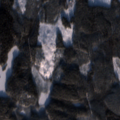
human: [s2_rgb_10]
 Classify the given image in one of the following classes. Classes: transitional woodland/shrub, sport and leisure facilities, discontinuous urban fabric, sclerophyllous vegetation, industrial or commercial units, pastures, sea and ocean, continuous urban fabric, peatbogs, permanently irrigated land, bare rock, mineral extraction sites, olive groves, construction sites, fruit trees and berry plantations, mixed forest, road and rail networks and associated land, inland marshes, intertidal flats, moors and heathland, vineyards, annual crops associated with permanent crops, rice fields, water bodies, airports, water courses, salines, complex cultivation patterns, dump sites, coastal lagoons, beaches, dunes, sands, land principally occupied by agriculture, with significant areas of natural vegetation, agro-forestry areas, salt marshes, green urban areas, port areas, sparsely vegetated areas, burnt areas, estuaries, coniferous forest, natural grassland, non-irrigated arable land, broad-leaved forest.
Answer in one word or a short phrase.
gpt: coniferous forest, water bodies